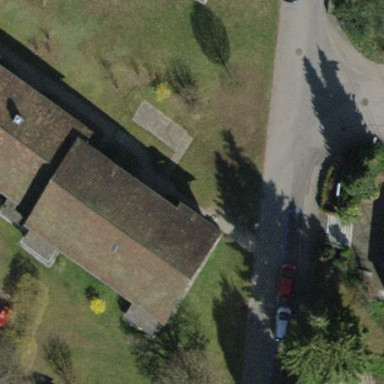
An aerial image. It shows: Building with pitched roof.